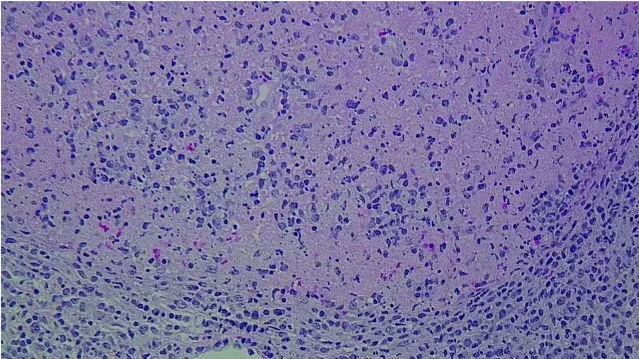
Histopathology of cervical lymph node. . Geographical necrosis with fibrinoid deposits and nuclear fragments with apoptotic cells. Surrounding this area are pale histiocytes and lymphocytes. Neutrophils and eosinophils are characteristically absent.
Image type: pathology (h&e)